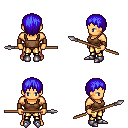
a pixel art fantasy rpg character, male body template, human, tanned skin, brown pirate shirt, gold greaves, blue plain hairstyle, leather bracers, metal boots, spear, four views (front, back, left, right), 2x2 character sprite sheet, small pixel art, hard edges, no anti-aliasing